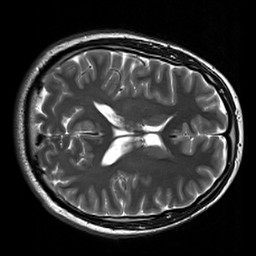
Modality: T2w
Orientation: axial
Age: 30
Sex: male
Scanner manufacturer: siemens
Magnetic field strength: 3 T
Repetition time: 7 s
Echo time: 0.09 s